Question: I am trying to format the scroll view to completely occupy the parent container, but it looks like I'm missing something. Any suggestions would be great.
XAML:
'''
<Border Grid.Row="0" BorderBrush="#1B5468" BorderThickness="3,3,3,3" CornerRadius="7,7,7,7" Margin="5,0,5,5">
<StackPanel Height="Auto" Width="Auto" VerticalAlignment="Stretch" HorizontalAlignment="Stretch">
<StackPanel HorizontalAlignment="Center" Width="350" Height="30">
<Grid>
<Grid.RowDefinitions>
<RowDefinition Height="*"></RowDefinition>
</Grid.RowDefinitions>
<Image Source="../Images/Blue.png" Stretch="Fill" Margin="7,0,5,-27" Height="52" />
<TextBlock HorizontalAlignment="Center" Height="Auto" Margin="36,3,-2,4" Name="lblHeader" Text="Comments" VerticalAlignment="Center" Width="Auto" Foreground="Silver" FontWeight="Bold" FontSize="12" />
</Grid>
</StackPanel>
<ScrollViewer Height="Auto" HorizontalAlignment="Stretch" Name="dComments_Scroll" VerticalAlignment="Stretch" Width="Auto" HorizontalContentAlignment="Left" VerticalContentAlignment="Top">
<StackPanel Height="Auto" Name="dStack_Comments" Width="Auto" HorizontalAlignment="Left" VerticalAlignment="Top" UseLayoutRounding="False">
</StackPanel>
</ScrollViewer>
</StackPanel>
</Border>
'''

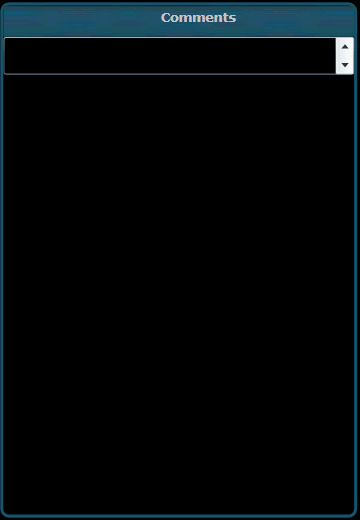
Answer: By putting your ScrollViewer in a StackPanel, you're saying "make this ScrollViewer just tall enough to hold its content". That's what StackPanel is designed to do -- to make each child exactly as tall as it needs to be to show all its content, and then stack the next child right underneath. If that's not the layout you want, don't use a StackPanel.
Instead of a StackPanel inside your Border, you probably want a Grid. Grid is flexible enough to let you have some controls autosized, and other controls filling (or sharing) the remainder of the available space.
'''
<Border ...>
<Grid ...>
<Grid.RowDefinitions>
<RowDefinition Height="Auto" />
<RowDefinition Height="*" />
</Grid.RowDefinitions>
<StackPanel Grid.Row="0" ...>
...
</StackPanel>
<ScrollViewer Grid.Row="1" ...>
...
</ScrollViewer>
</Grid>
</Border>
'''
Also, once you get it working, I'd strongly suggest that you see if you can simplify your XAML. You're setting a lot of properties to their default values (e.g. 'HorizontalAlignment="Stretch"', 'Height="Auto"'), which just makes your XAML harder to read and maintain. If you can start to learn which attributes you can remove and still keep the same behavior, you'll have a much better handle on XAML development.